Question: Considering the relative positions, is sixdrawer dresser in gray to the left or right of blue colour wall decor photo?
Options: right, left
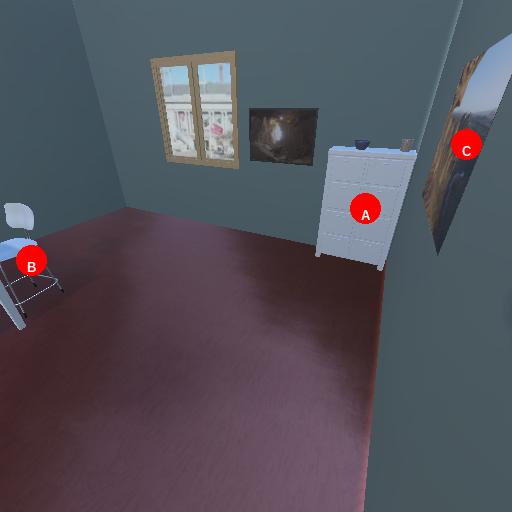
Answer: right